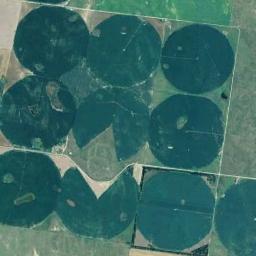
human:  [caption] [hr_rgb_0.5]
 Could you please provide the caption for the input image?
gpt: There are many round blue fields .

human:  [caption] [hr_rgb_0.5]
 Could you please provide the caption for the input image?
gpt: Many neatly arranged circular green fields, Two of which are not perfectly circular .

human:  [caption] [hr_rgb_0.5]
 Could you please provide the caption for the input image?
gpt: There are ten deep green circle farmland .

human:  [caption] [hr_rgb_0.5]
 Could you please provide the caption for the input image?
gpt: Several dark green circular or fan-shaped farmlands with different radians are surrounded by some square farmlands that grows other crops .

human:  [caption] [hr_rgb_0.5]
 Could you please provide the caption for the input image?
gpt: There are nine circular farmlands of the same size distributed neatly .